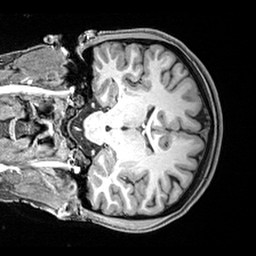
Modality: T1w
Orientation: coronal
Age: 19
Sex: female
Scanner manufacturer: siemens
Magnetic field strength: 3 T
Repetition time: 2.4 s
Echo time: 0.00217 s